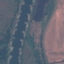
Label: River